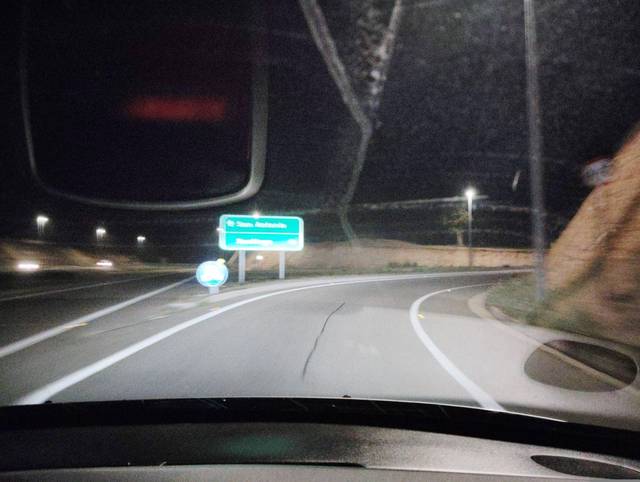
Region: Chile
Coordinates: -33.38, -71.634